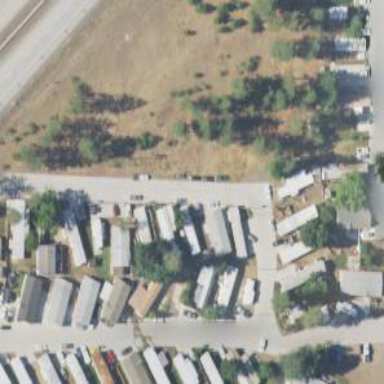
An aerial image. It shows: Residential area designated as trailer park.